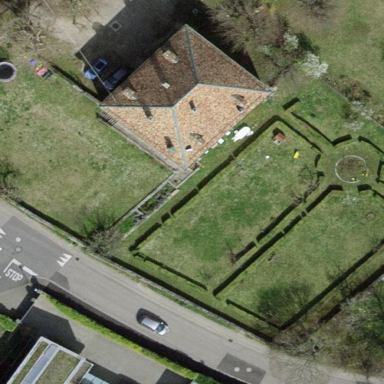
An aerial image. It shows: Garden enclosed by fence.